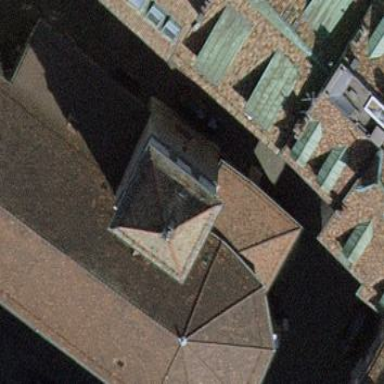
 specifically bell tower which is tower."